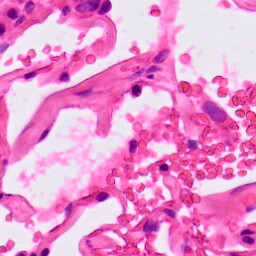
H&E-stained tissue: Lung